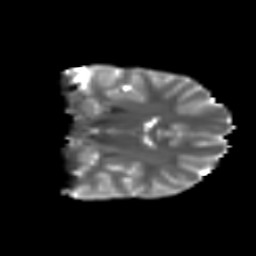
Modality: T2w
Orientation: coronal
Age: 16
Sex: female
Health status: ill
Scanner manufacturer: ge
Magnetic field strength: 3 T
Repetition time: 6.752 s
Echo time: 0.079 s